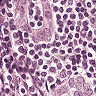
Metastatic tissue present: yes